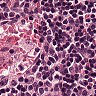
Metastatic tissue present: no